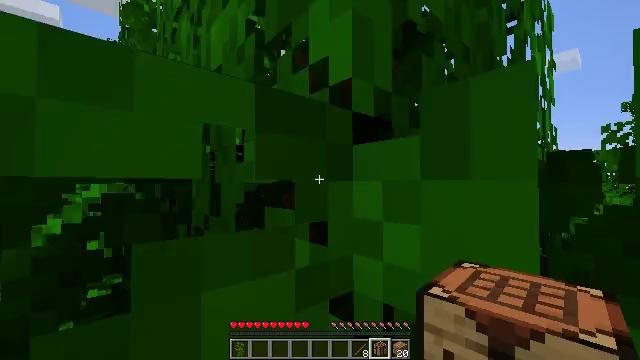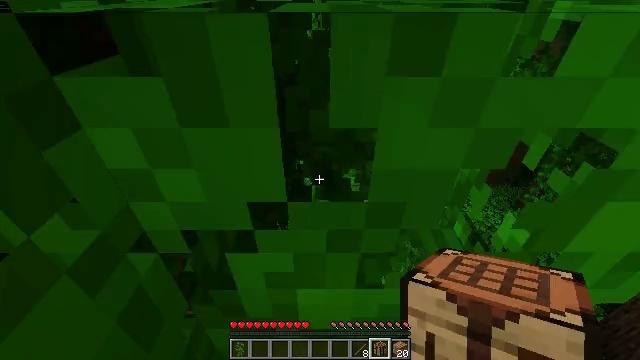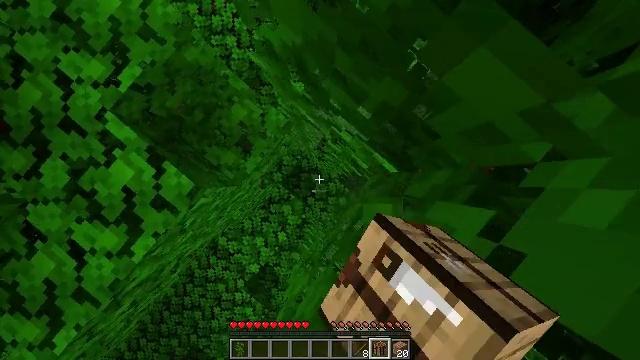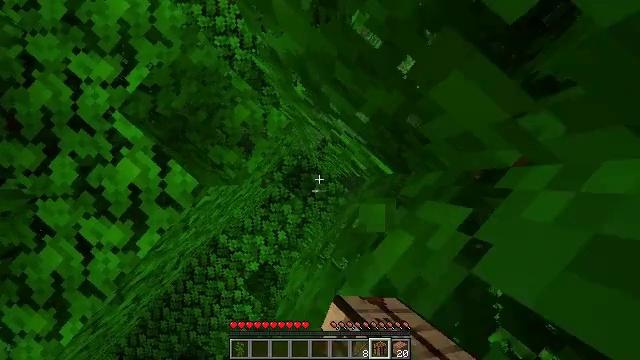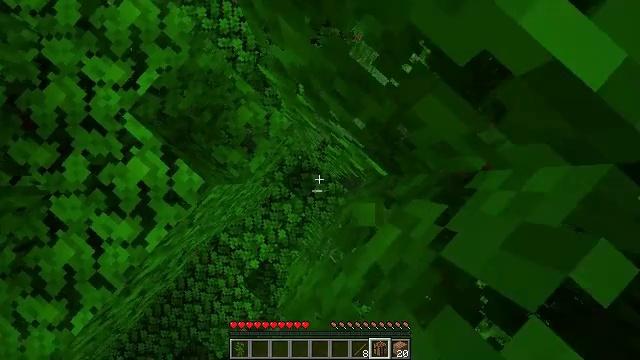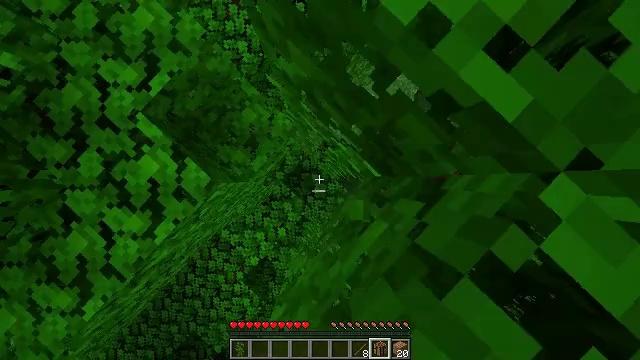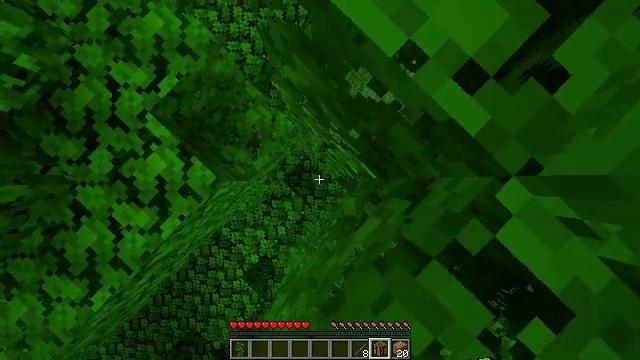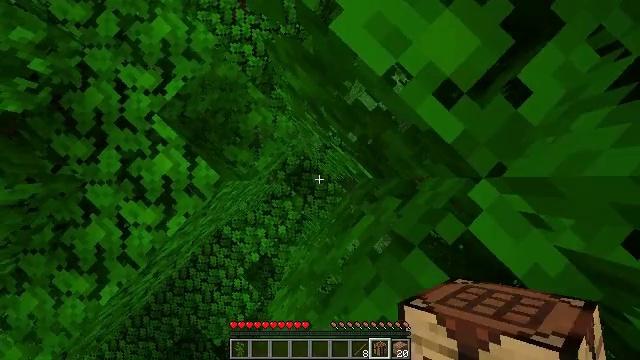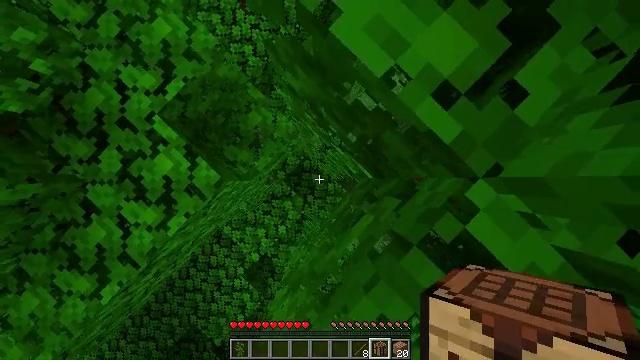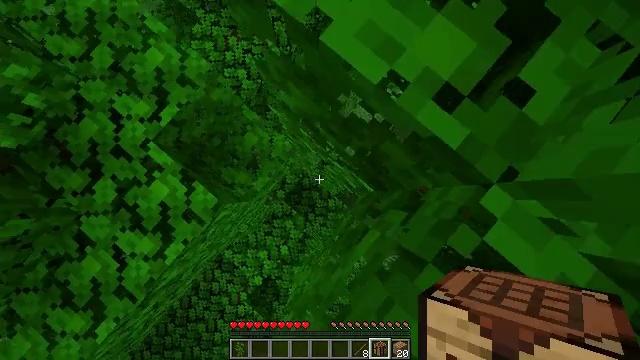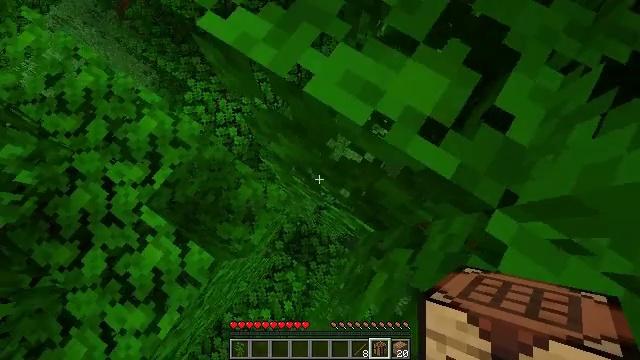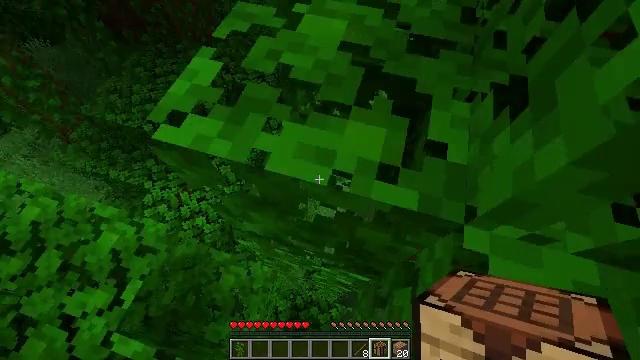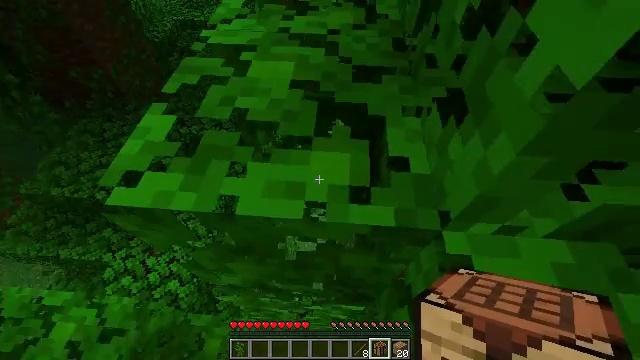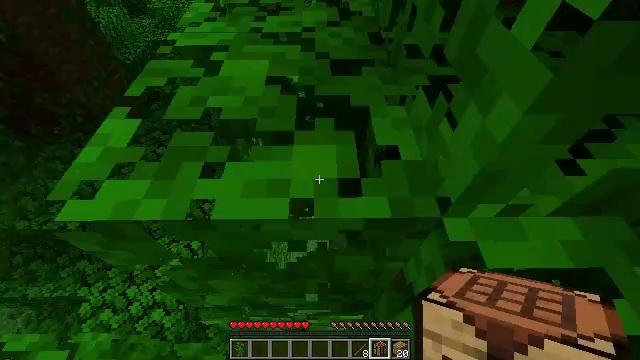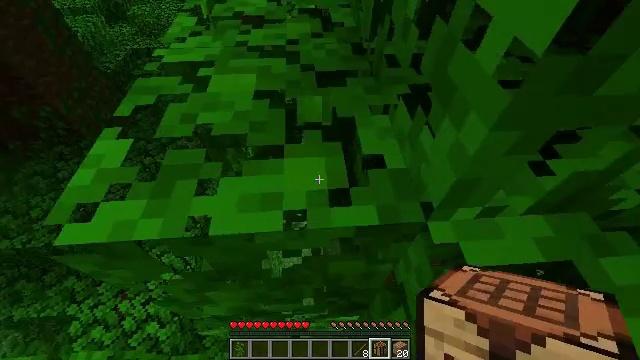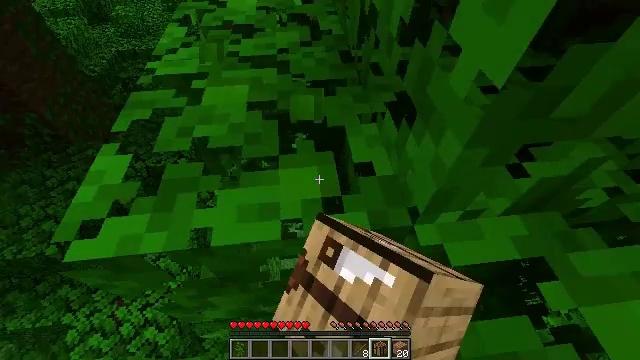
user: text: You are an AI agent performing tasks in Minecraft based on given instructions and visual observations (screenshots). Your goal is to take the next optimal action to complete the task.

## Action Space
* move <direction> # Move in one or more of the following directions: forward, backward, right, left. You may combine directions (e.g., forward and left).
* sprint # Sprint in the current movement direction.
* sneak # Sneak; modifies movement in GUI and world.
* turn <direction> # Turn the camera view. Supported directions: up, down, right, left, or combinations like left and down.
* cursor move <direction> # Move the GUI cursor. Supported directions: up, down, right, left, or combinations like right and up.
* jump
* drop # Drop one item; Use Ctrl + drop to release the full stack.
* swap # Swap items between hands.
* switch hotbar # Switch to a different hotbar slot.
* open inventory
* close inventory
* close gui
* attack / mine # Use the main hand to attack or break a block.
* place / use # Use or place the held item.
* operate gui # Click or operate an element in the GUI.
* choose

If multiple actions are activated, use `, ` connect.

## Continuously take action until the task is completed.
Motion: motion action
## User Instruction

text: Mine the jungle leaves to get saplings or sticks.
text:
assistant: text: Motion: move forward, attack / mine, jump
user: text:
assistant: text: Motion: turn left and down, attack / mine, jump
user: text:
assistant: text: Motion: turn down, jump
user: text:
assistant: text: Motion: turn down, jump
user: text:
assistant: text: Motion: turn left and down, jump
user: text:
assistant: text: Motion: turn down, jump
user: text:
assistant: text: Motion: jump
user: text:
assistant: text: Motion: jump
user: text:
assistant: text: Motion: turn right and up, jump
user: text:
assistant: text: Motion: turn right and up, jump
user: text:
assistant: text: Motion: turn right and up, jump
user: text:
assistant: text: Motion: turn right and up, jump
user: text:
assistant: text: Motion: turn right and up, jump
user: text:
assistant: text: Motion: turn right, attack / mine, jump
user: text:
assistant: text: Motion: turn right, attack / mine, jump
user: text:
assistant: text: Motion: attack / mine, jump
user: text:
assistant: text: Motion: turn right, attack / mine, jump
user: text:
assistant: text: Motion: turn down, attack / mine, jump
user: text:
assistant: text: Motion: turn left and down, attack / mine, jump
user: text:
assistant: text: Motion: turn left, attack / mine, jump
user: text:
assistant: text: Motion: turn left and down, attack / mine, jump
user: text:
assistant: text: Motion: turn left, attack / mine, jump
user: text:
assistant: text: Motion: attack / mine, jump
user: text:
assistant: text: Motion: attack / mine, jump
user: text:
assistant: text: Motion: attack / mine, jump
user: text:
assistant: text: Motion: turn left, attack / mine, jump
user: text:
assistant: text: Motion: attack / mine, jump
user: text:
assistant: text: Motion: attack / mine, jump
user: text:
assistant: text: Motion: attack / mine, jump
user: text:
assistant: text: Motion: attack / mine, jump